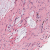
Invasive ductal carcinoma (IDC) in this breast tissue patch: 0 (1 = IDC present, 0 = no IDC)